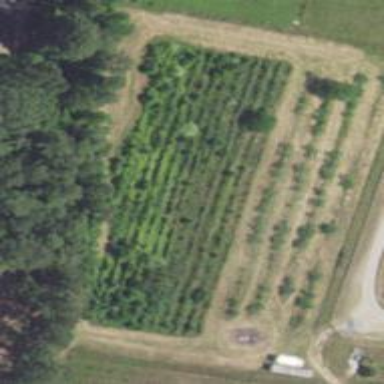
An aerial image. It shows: Orchard.